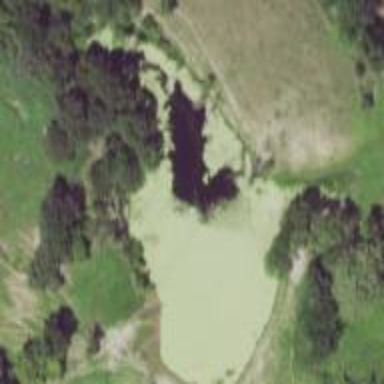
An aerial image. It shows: Water hazard in golf course. The hazard is natural water feature.